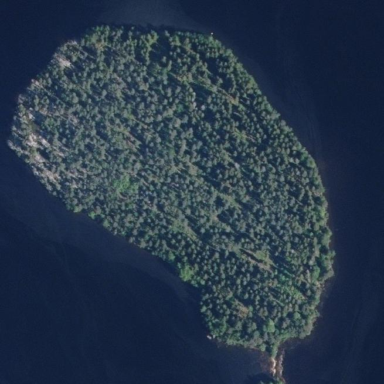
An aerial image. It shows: Islet surrounded by woodland.